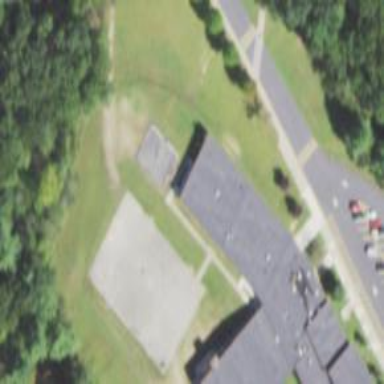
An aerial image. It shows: Asphalt schoolyard.